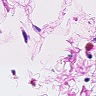
Metastatic tissue present: no